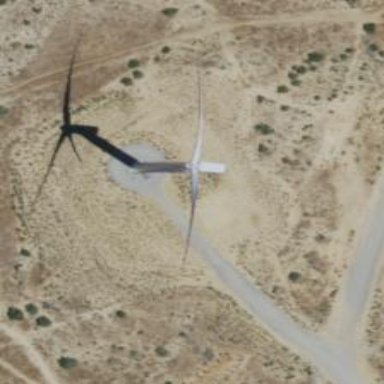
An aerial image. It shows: Wind generator powered by horizontal-axis wind turbine.